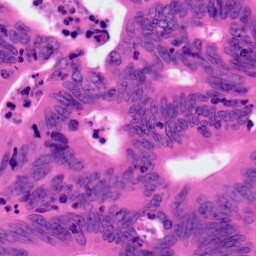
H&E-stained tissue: Colon